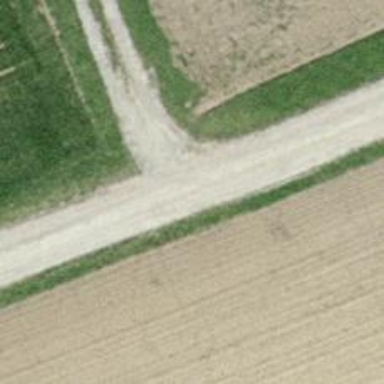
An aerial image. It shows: Track road with grade3 tracktype.